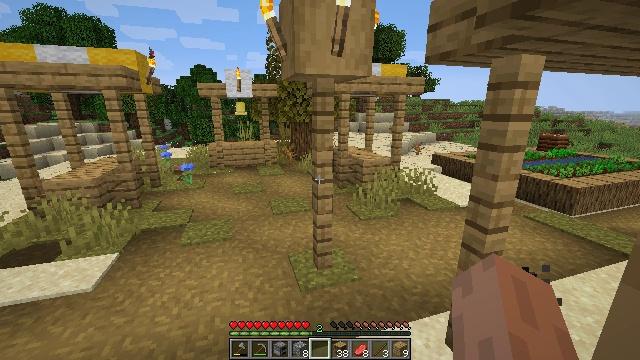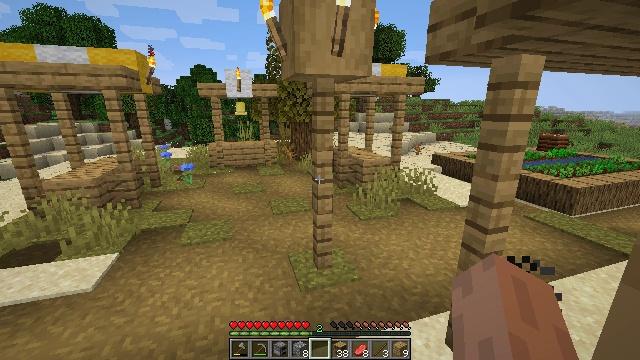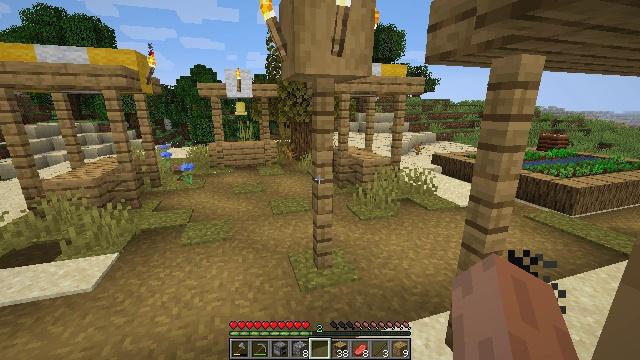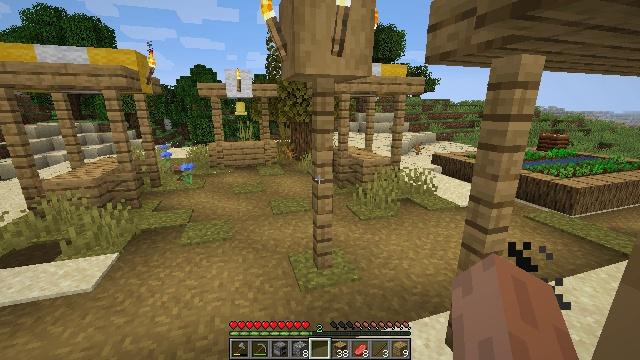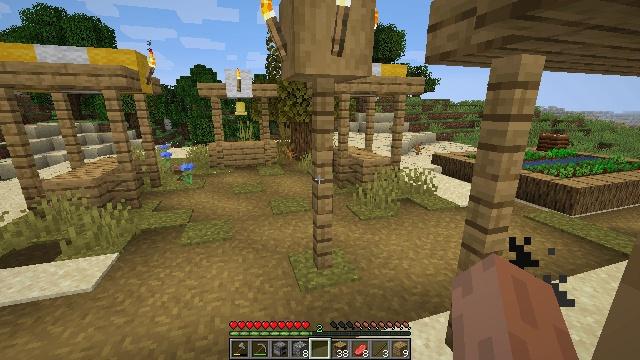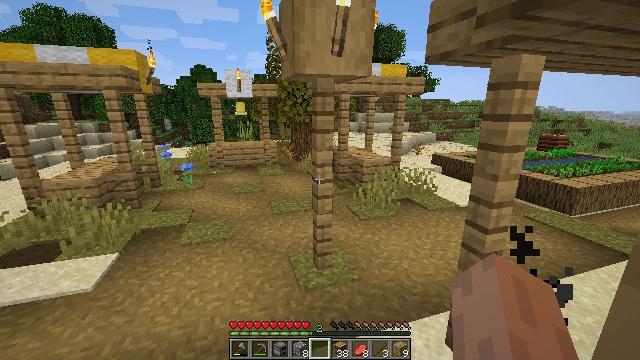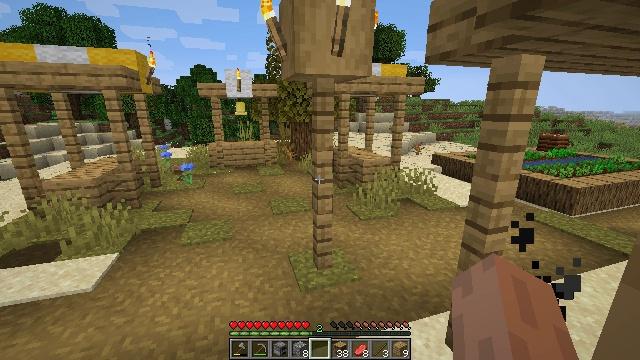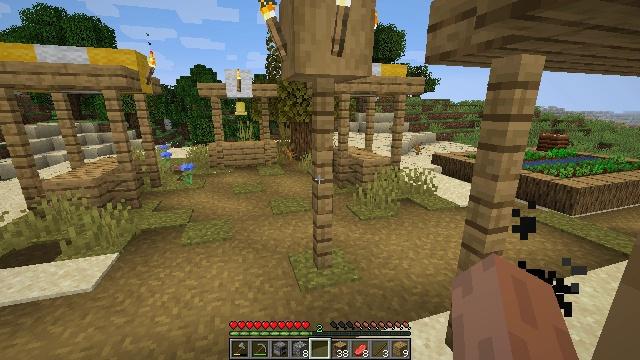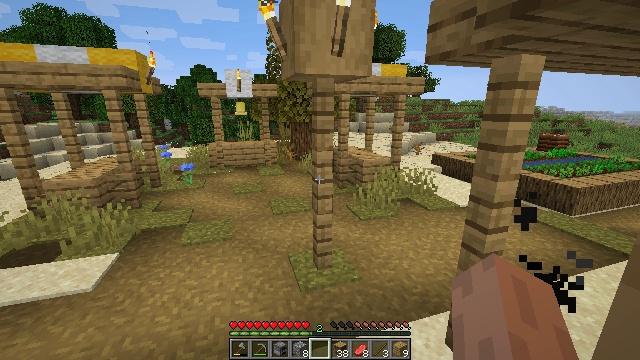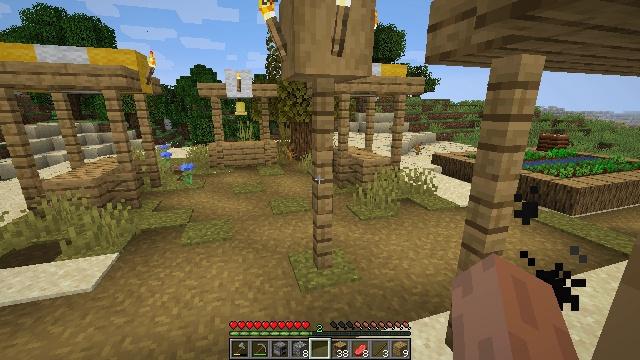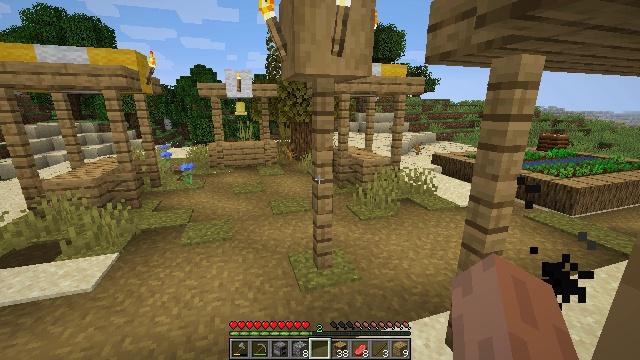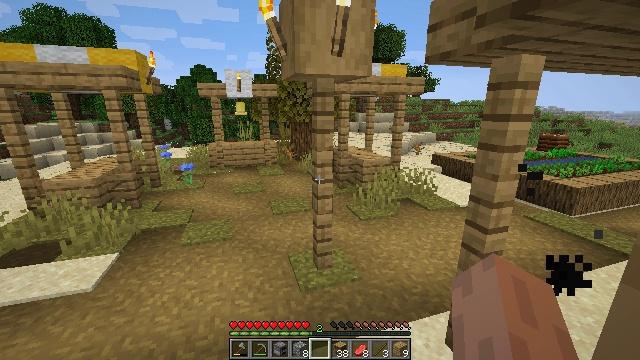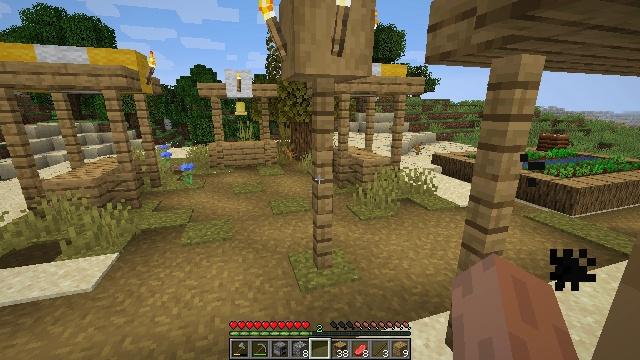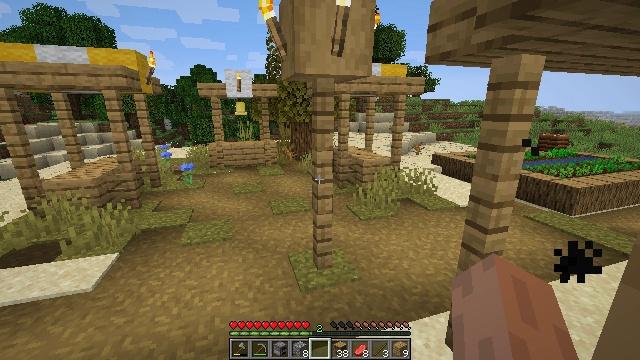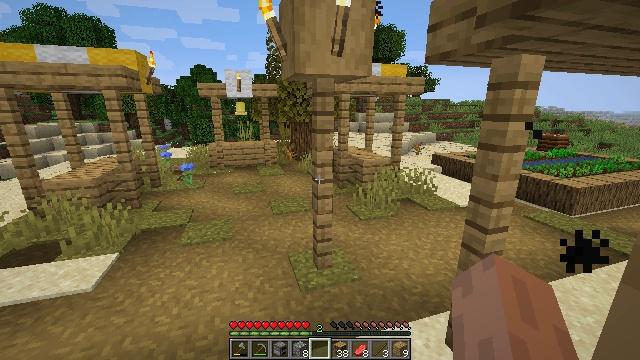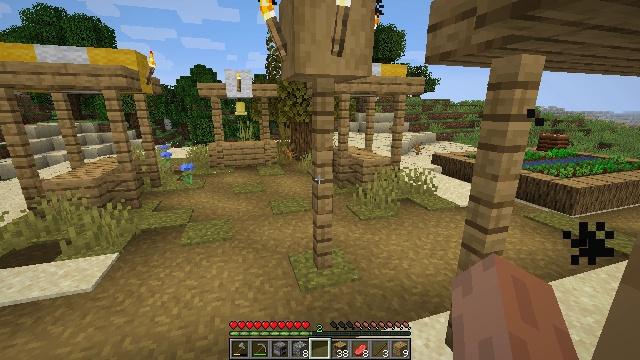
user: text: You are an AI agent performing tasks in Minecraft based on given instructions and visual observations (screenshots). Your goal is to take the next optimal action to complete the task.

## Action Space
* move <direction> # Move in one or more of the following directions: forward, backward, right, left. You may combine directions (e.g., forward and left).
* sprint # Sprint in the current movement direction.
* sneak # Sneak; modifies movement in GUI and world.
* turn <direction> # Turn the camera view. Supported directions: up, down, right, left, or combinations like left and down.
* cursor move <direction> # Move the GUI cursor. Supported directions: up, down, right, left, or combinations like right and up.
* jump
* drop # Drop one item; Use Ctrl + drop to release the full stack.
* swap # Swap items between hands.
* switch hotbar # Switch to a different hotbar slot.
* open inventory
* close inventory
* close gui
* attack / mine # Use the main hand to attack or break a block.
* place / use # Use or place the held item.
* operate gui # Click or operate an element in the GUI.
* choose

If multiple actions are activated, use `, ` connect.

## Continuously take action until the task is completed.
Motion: motion action
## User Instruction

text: Mine the chest to collect it.
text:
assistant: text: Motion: no_op
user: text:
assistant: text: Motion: no_op
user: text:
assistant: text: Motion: no_op
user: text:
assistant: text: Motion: no_op
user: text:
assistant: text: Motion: no_op
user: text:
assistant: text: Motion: no_op
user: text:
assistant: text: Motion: no_op
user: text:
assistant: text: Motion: no_op
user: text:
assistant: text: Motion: no_op
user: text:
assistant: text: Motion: no_op
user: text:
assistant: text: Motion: no_op
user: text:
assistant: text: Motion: no_op
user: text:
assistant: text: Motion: no_op
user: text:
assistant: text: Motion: no_op
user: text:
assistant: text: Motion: no_op
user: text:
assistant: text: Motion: no_op
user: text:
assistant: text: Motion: no_op
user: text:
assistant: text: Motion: no_op
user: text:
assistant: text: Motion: no_op
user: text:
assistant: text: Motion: no_op
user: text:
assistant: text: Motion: no_op
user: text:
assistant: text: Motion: no_op
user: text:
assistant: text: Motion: no_op
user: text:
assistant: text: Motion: no_op
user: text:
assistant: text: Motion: no_op
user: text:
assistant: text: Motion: no_op
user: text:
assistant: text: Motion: no_op
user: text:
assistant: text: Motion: no_op
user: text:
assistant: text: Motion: no_op
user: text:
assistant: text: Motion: no_op